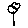
Label: flower